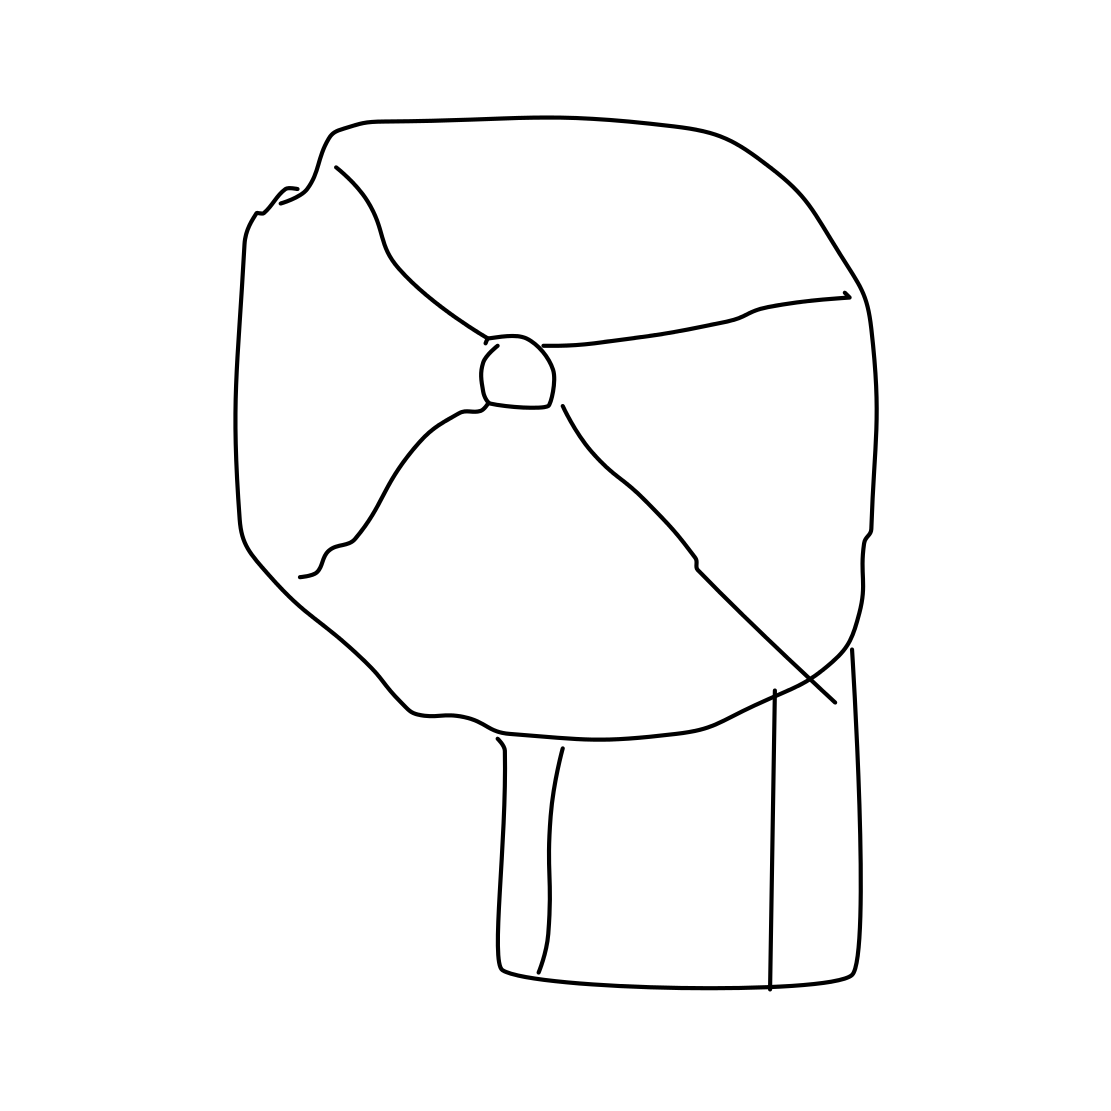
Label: satellite dish